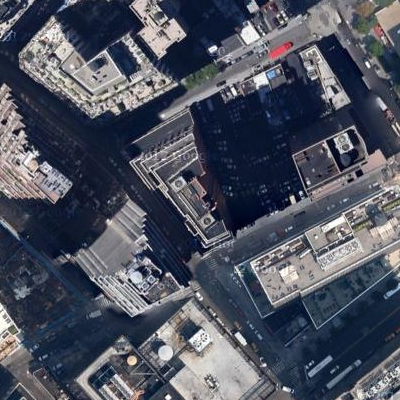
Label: Industry